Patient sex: M
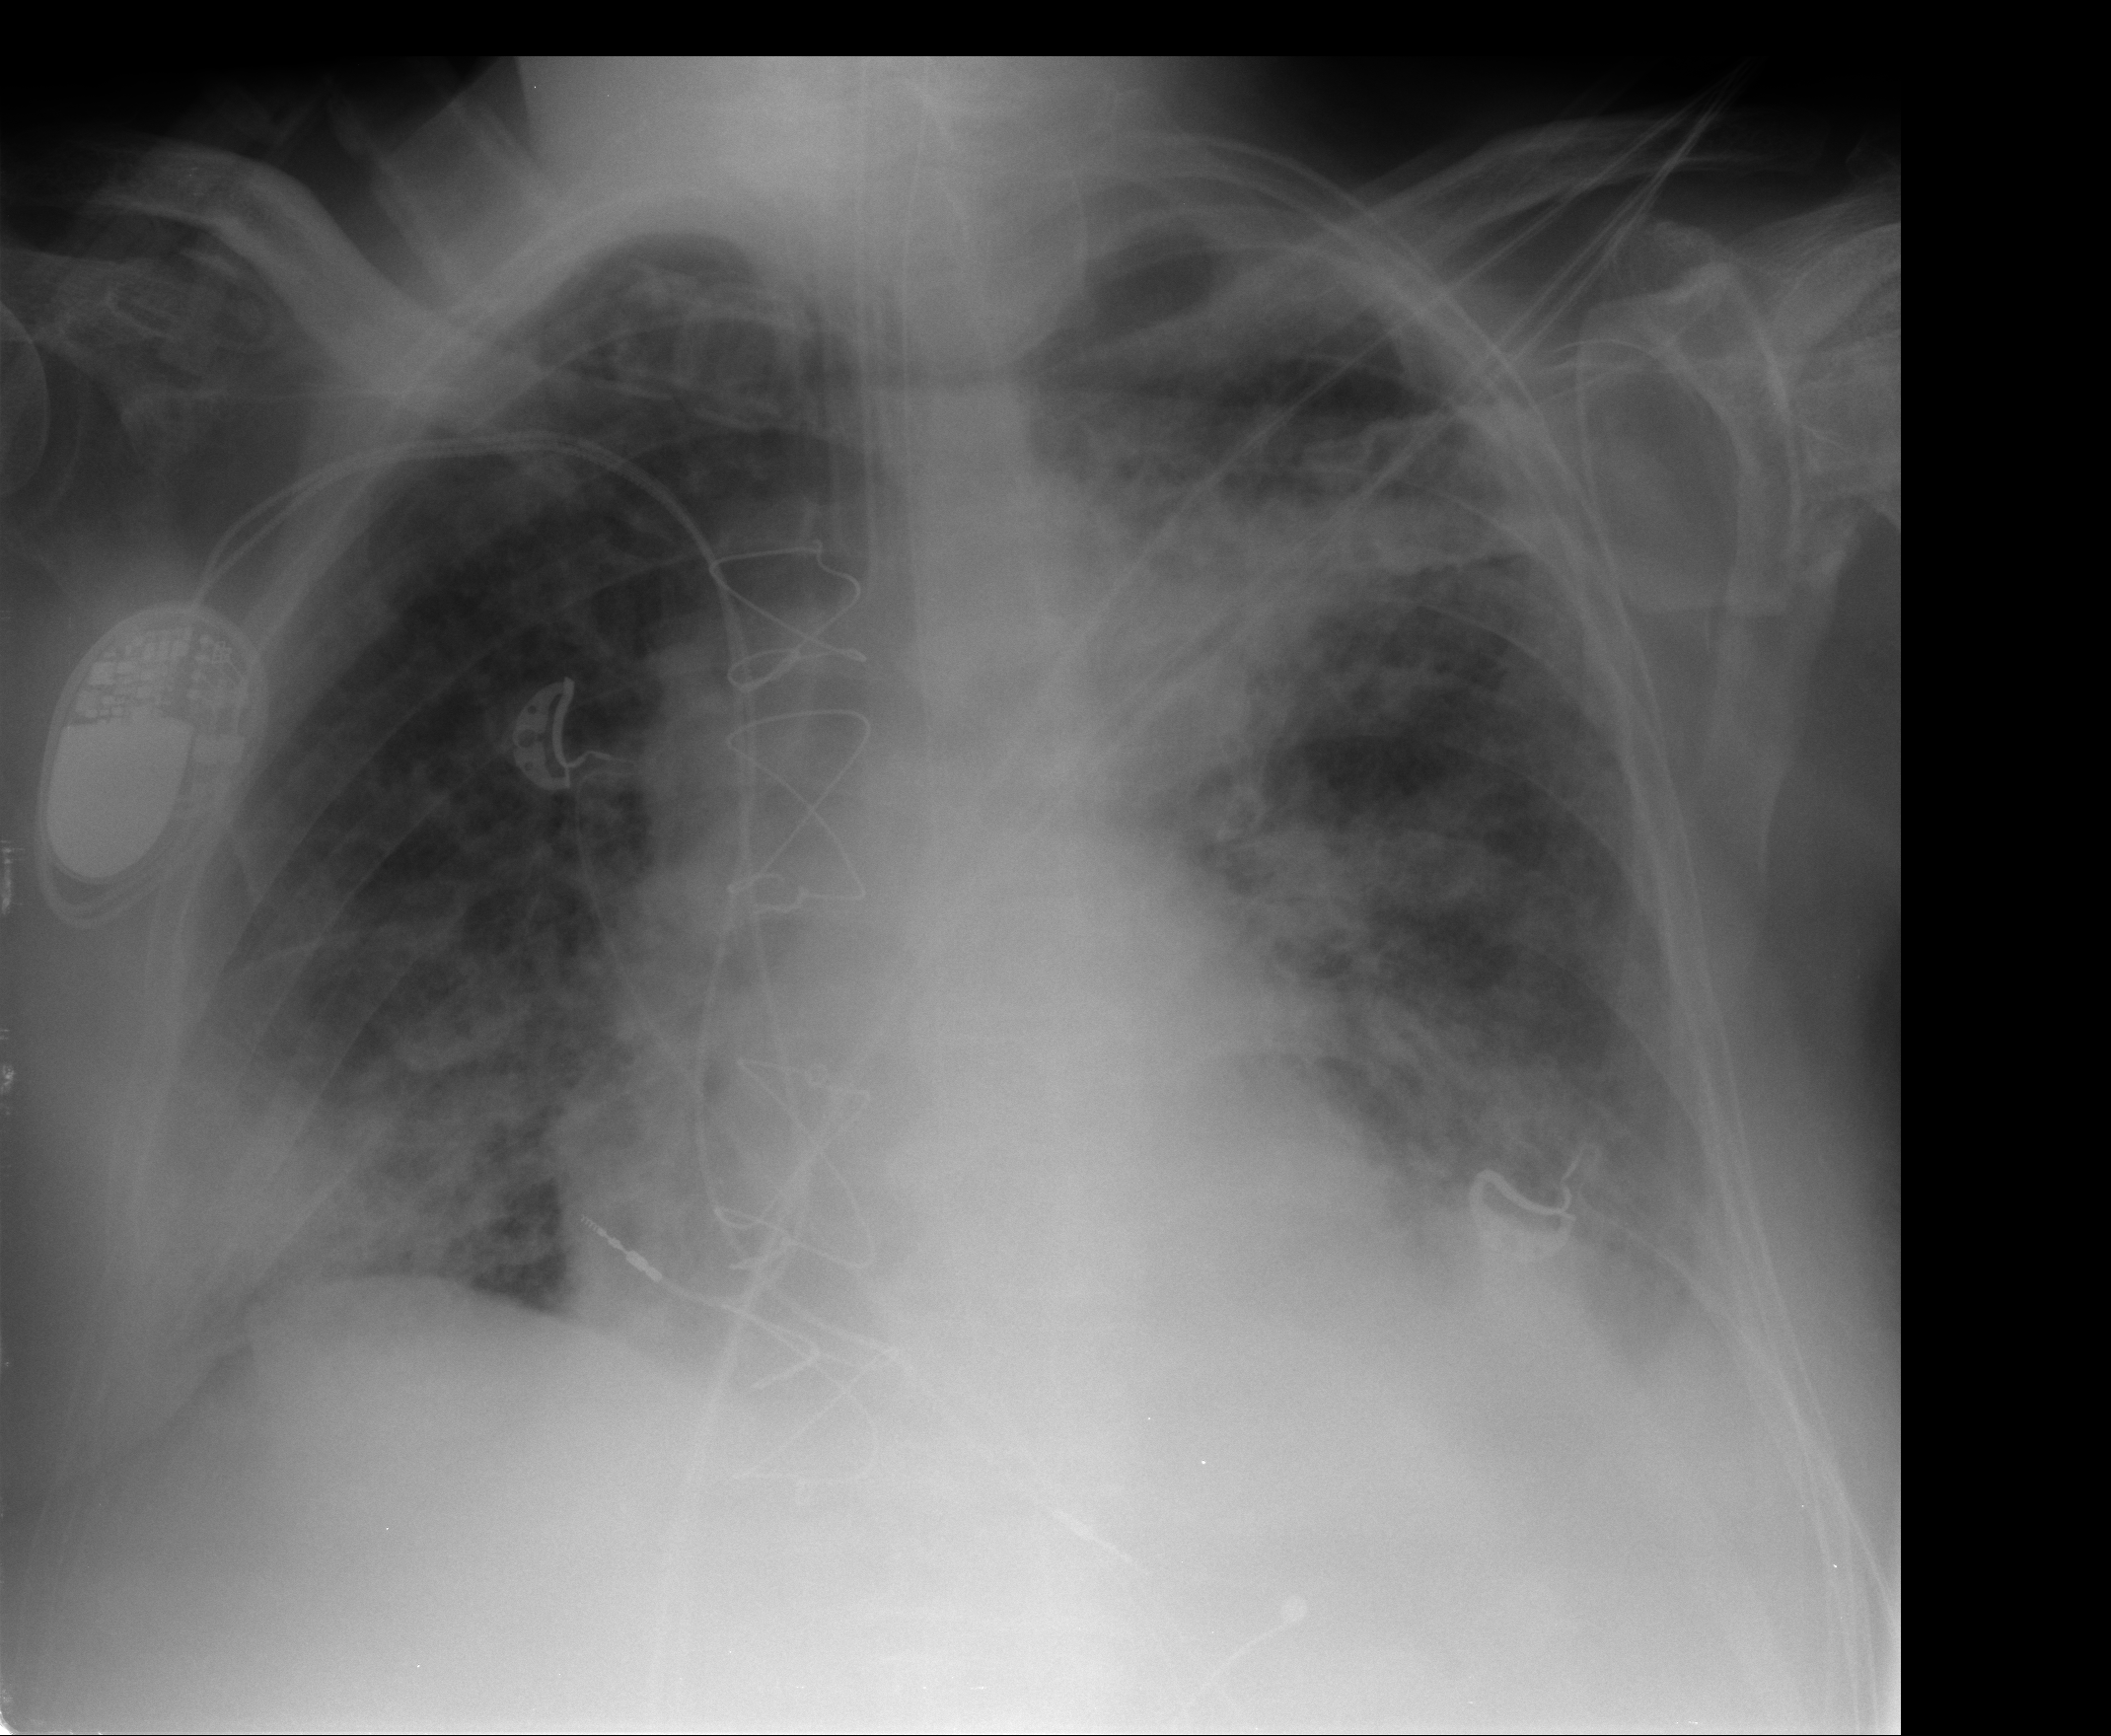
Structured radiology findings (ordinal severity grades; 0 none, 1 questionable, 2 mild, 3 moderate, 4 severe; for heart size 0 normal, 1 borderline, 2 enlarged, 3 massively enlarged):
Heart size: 2
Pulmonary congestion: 3
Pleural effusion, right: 2
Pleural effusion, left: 2
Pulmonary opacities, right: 3
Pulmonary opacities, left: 3
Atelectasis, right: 2
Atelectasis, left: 2